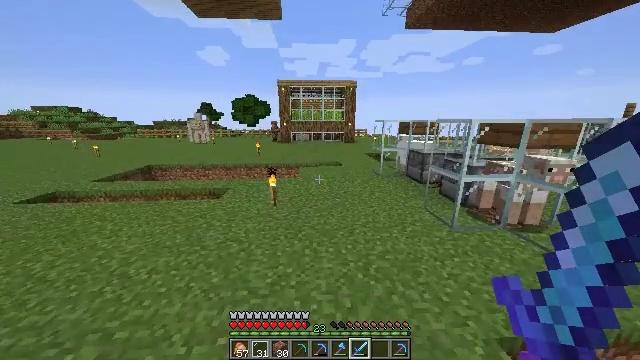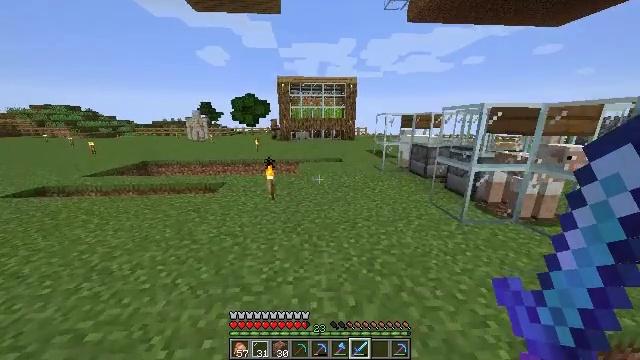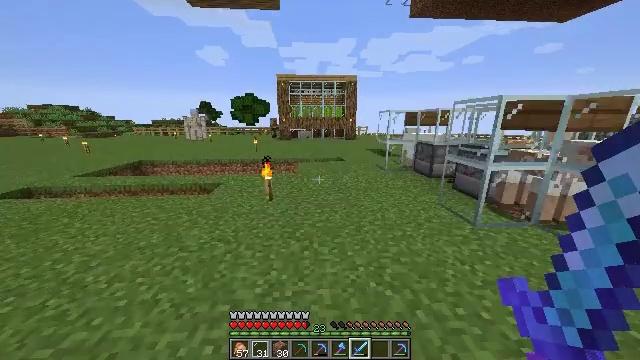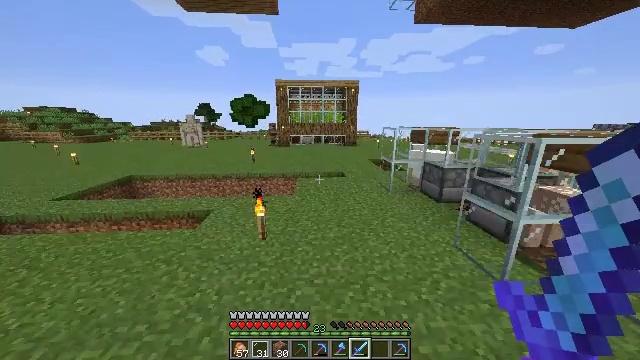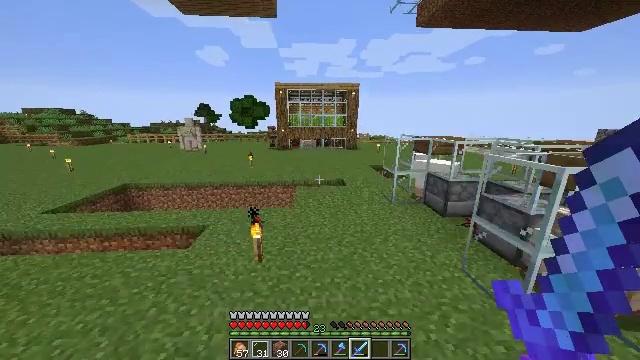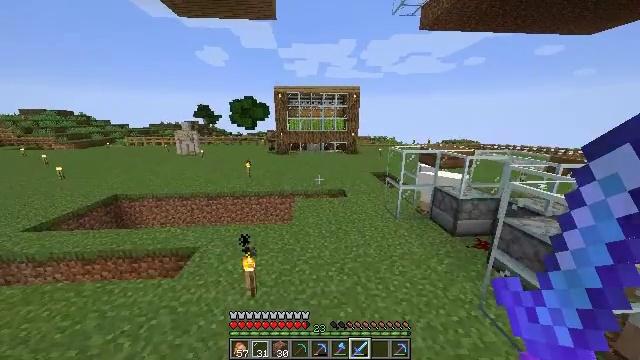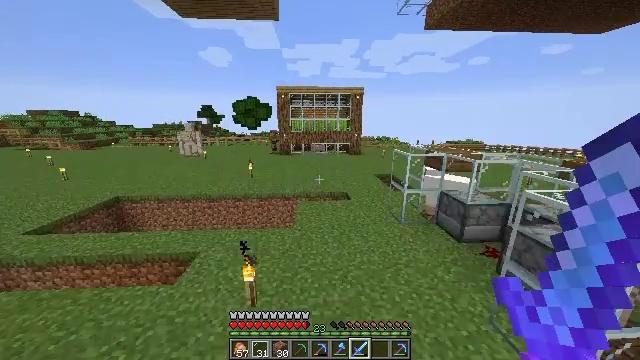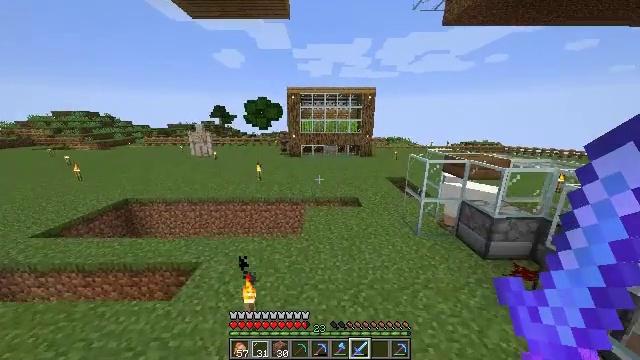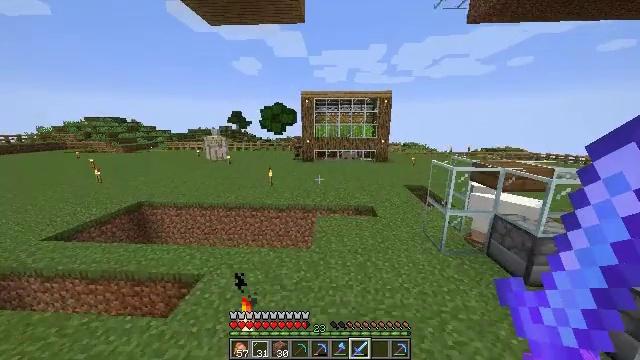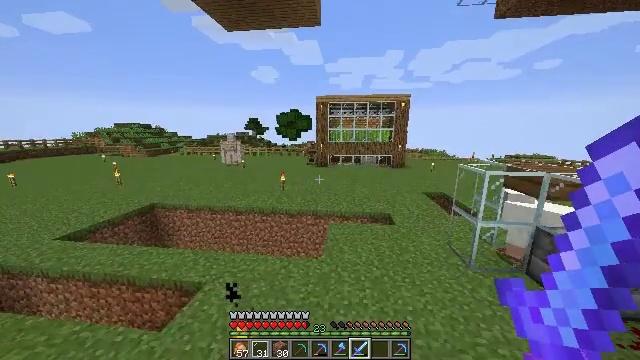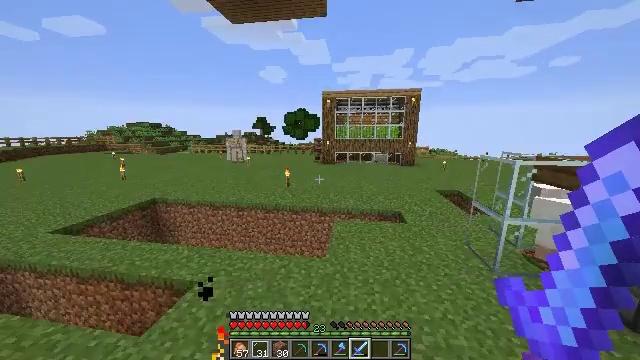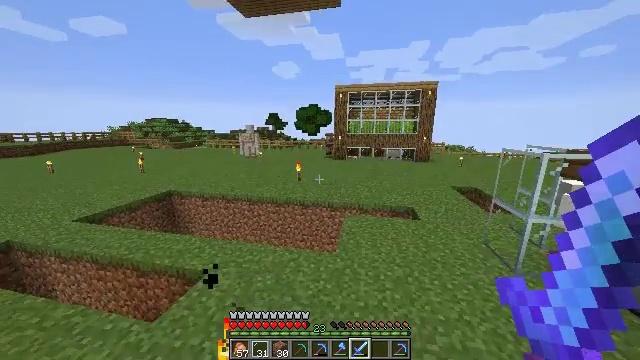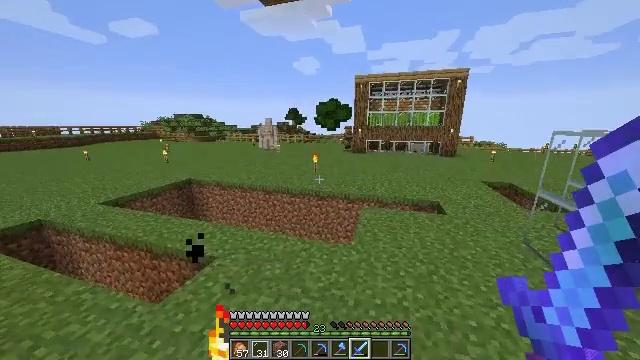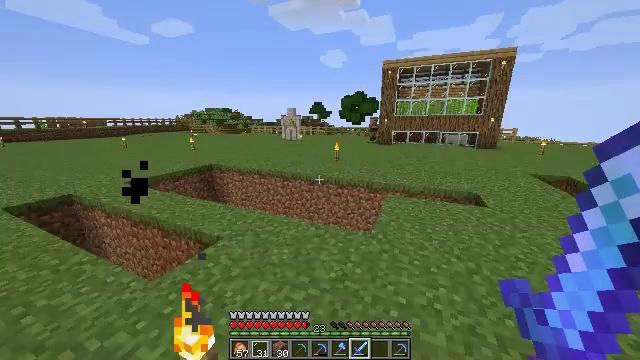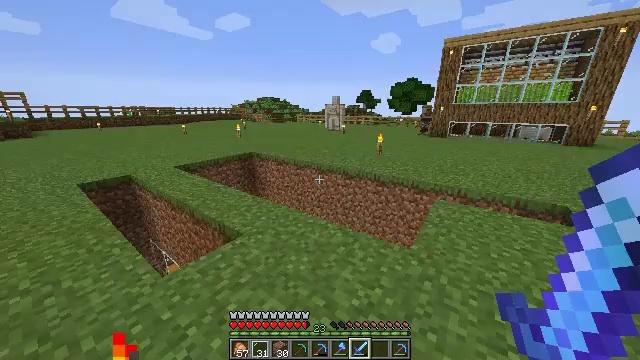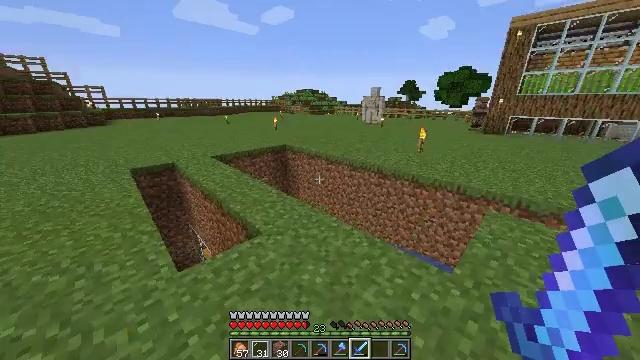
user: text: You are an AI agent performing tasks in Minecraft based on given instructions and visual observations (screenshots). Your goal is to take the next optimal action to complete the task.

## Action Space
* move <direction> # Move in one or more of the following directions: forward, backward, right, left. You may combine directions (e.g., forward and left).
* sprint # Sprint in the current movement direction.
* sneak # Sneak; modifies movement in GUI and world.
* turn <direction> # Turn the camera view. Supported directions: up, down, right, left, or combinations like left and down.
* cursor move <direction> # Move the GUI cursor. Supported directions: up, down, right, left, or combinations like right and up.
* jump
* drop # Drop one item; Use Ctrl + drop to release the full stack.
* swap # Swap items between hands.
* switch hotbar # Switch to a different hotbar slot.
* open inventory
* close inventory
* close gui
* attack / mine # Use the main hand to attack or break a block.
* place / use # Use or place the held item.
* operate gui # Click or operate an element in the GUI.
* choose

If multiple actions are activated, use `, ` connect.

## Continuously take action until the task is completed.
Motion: motion action
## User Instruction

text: Use a crafting table to create an emerald.
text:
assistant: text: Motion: move forward, sprint, jump
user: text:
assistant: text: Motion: move forward, sprint, jump
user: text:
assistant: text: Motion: move forward, sprint, jump
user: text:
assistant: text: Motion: move forward, jump
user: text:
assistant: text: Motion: move forward
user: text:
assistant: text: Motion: move forward
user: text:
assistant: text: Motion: move forward, turn left
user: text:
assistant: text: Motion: move forward, turn left and up
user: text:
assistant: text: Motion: move forward, turn left and up
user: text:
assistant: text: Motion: move forward, turn left
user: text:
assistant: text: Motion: move forward, turn left and down
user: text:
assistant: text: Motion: move forward, turn left and down
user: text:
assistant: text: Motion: move forward, turn left and down
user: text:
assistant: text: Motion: move forward, turn left and down
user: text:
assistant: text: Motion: move forward, turn left and down
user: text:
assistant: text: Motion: move forward, turn left and down
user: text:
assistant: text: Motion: move forward, turn left and down
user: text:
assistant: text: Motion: move forward, turn left
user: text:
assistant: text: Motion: move forward, turn left
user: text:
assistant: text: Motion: move forward, turn left and down
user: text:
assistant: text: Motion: move forward, turn left and down
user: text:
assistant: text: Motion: move forward, turn left and down
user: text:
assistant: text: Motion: move forward, turn down
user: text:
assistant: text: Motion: move forward, turn right and down
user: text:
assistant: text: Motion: move forward, turn right and down
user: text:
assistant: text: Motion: move forward, turn right and down
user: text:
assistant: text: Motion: move forward, turn right and down
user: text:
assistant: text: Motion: move forward, turn right
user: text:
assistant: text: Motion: move forward
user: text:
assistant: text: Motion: move forward